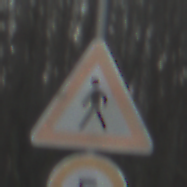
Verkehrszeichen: FussgaengerRechts
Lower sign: Geschwindigkeit5
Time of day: SunriseSunset
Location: Outdoor (Nature)
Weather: Clear
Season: Winter
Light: Natural